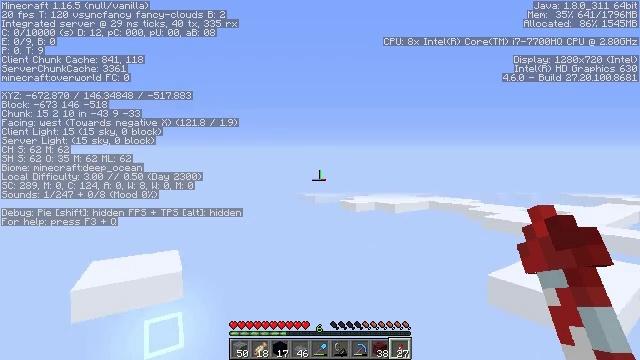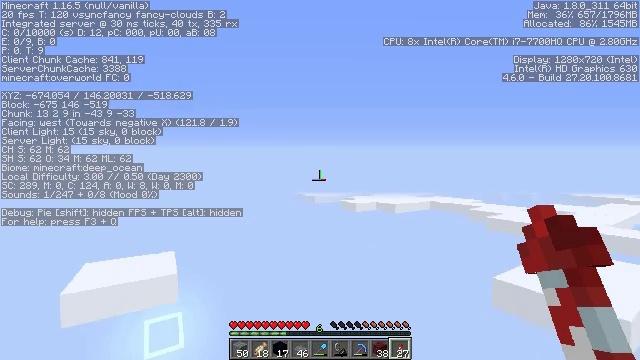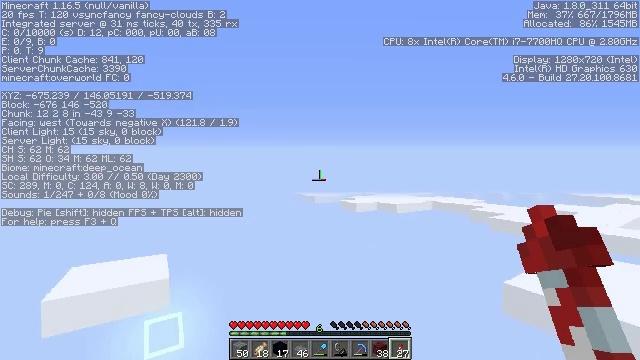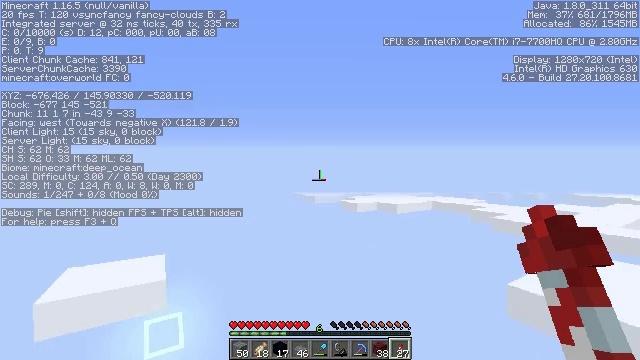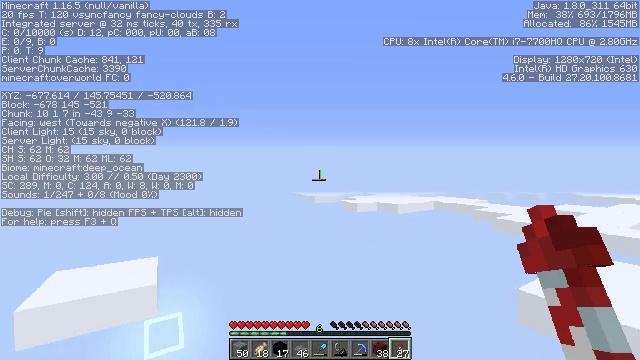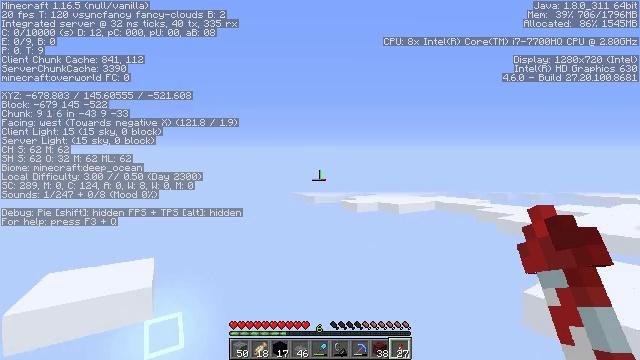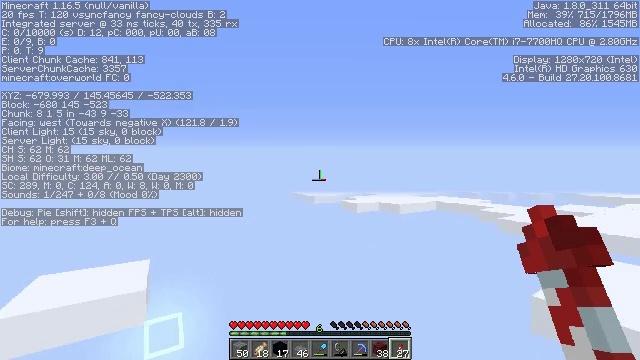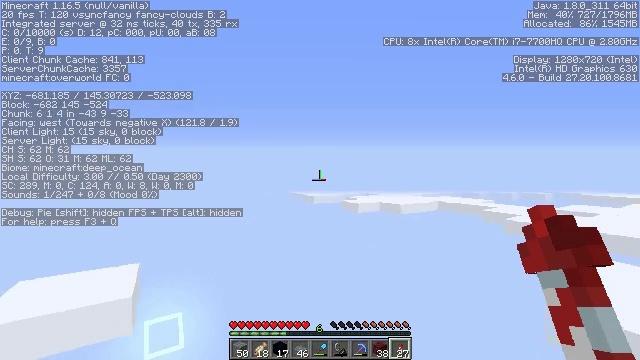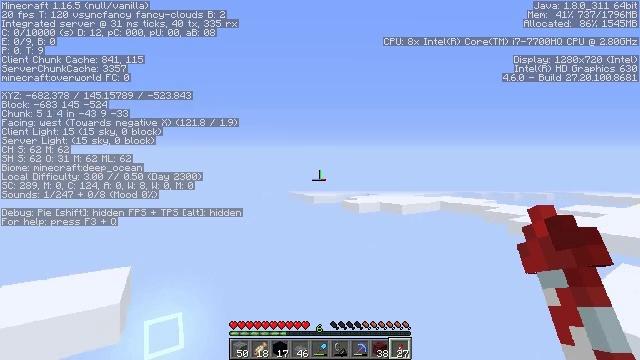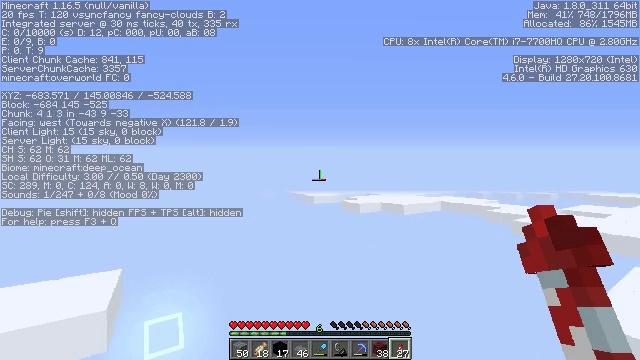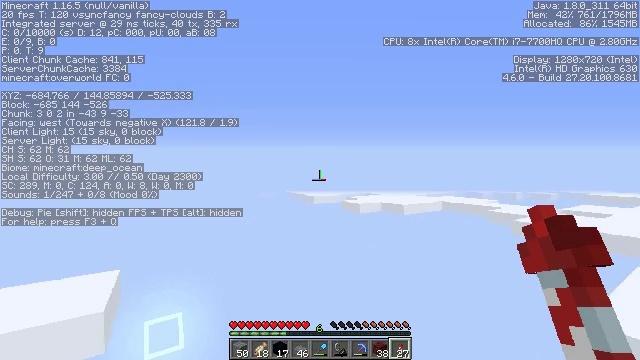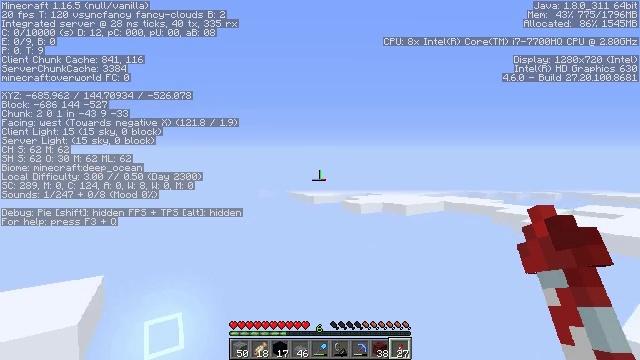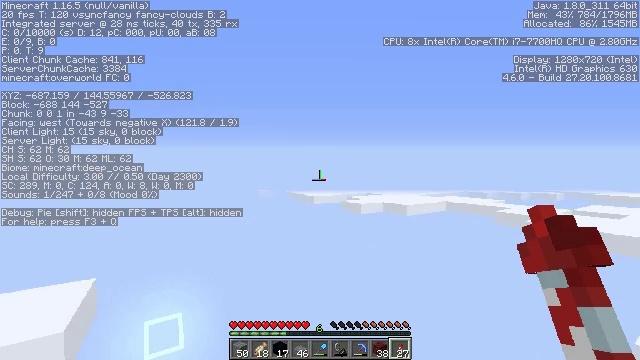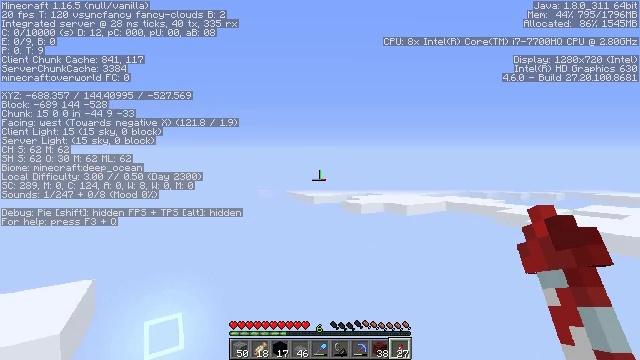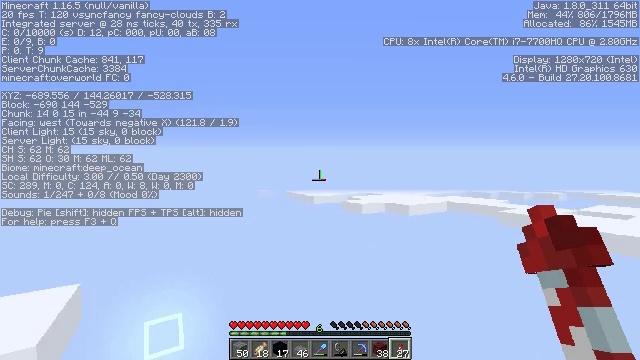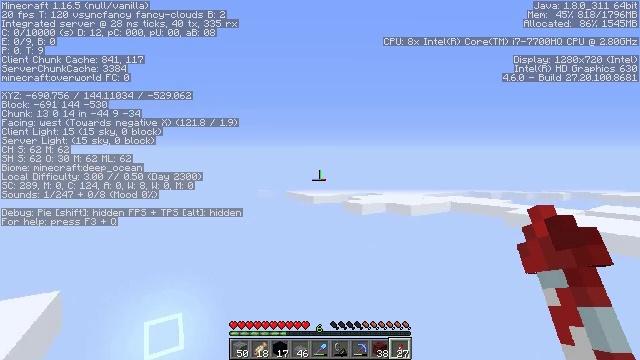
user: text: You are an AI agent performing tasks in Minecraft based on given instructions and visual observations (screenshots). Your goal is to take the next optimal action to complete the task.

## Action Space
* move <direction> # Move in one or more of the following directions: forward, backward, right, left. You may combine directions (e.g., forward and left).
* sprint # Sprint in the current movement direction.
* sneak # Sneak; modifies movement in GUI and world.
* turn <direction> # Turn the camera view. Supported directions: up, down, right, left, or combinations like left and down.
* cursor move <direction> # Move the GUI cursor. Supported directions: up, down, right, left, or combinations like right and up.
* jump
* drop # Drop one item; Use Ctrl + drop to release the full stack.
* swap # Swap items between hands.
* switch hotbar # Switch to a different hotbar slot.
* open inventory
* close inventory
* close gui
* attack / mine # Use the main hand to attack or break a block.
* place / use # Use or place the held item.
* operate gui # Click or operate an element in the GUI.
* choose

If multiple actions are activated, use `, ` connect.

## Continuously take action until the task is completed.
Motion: motion action
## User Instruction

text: Collect black concrete powder by breaking it.
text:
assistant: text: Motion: no_op
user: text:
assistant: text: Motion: no_op
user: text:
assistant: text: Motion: no_op
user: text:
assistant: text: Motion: no_op
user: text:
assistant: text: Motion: no_op
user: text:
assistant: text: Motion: no_op
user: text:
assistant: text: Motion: no_op
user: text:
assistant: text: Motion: no_op
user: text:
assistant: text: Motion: no_op
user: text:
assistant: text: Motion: no_op
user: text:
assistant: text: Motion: no_op
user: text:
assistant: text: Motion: no_op
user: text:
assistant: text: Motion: no_op
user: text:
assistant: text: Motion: no_op
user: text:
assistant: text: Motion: no_op
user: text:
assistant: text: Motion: no_op
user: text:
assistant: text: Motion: no_op
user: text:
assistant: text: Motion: no_op
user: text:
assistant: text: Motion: no_op
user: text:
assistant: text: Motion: no_op
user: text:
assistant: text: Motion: no_op
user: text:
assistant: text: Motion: no_op
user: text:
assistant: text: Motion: no_op
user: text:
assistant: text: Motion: no_op
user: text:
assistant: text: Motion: no_op
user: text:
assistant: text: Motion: no_op
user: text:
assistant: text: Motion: no_op
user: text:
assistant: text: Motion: no_op
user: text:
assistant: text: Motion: no_op
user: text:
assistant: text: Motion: no_op